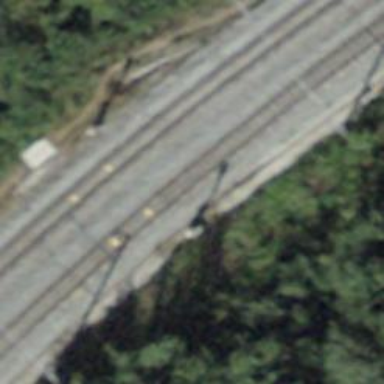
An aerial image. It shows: Narrow-gauge railway track with electrified contact line. The railway has one track.